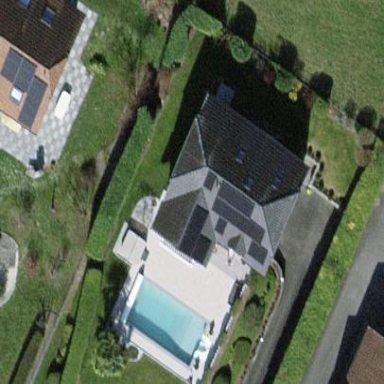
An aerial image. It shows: Detached building with half-hipped roof.